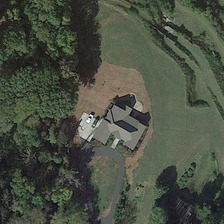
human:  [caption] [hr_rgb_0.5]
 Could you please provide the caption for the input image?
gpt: many green trees and meadows are around a building .

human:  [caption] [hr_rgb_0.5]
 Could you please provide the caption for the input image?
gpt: many green trees and meadows are around a building .

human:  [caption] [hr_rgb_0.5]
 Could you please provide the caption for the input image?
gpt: many green trees and meadows are around a building .

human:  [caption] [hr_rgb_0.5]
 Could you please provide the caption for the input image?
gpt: many green trees and meadows are around a building .

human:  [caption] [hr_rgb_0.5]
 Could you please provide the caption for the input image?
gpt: many green trees and meadows are around a building .